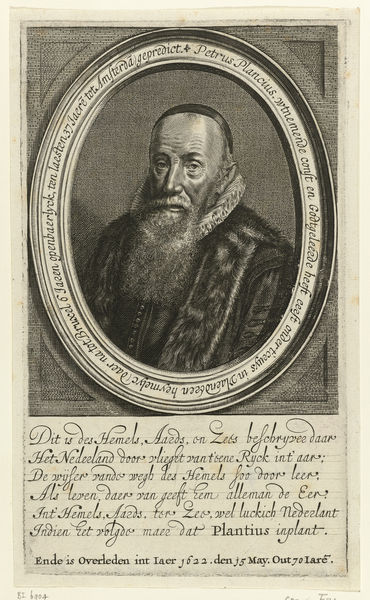
Titel: Portret van Petrus Plancius op 70-jarige leeftijd
Künstler: Willem Jacobsz. Delff
Standort: Amsterdam
Institution: Rijksmuseum
Schlagwörter: mann, umhang, grau, hut, hüte, kopfbedeckungen, mund, nase, ohr, stirn, zeichnung, alt, bart, kappe, mütze, mützen, augen, falten, kragen, pelz, rahmen, vollbart, bildnis, halskrause, holland, portrait, porträt, mantel, adel, oval, kopfbedeckung, schrift, papier, brauen, rüschen, knöpfe, alter, medaillon, druck, schwarz-weiß, radierung, text, buchstaben, stirnfalten, niederländisch, krause, pelzkragen, pelzmantel, brief, holländisch, käppi, petrus, latein, beschriftet, jude, jüdisch, latain, sirn, 1622